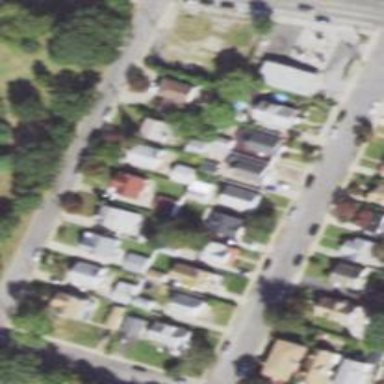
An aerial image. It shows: Sidewalk.